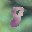
Label: 8